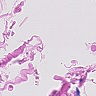
Metastatic tissue present: no